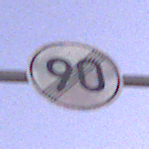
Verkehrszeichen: EndeGeschwindigkeit90
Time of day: Dawn
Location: Outdoor (RoadRail)
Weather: Clear
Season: NotSpecified
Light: Natural